Question: I have a graph in C3JS and i was trying to avoid duplicate labels. When I have a large range of data it does not duplicate the labels but with a small range of data it does.
How do I have it so that it will only display the numbers 19-23% in this case.
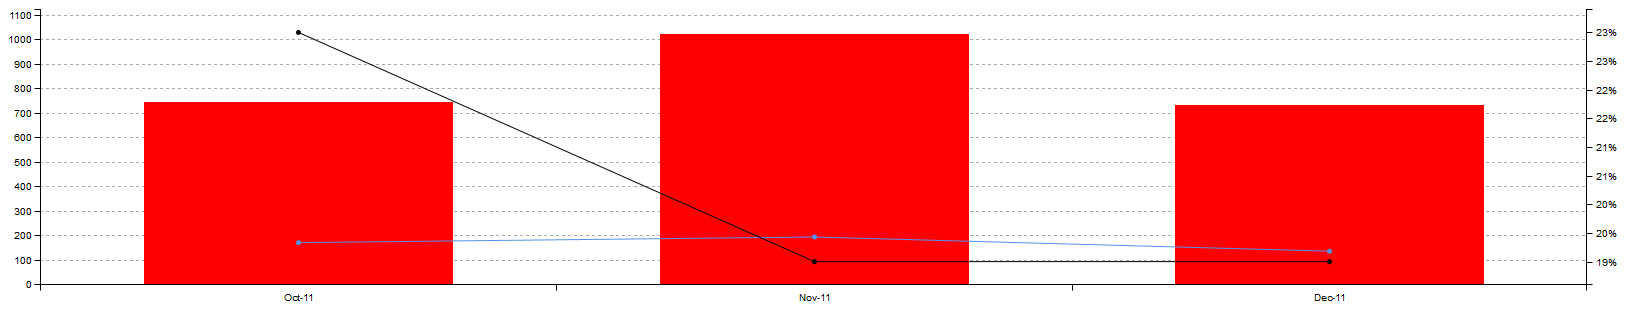
Answer: Solution 1:- Use axis.tick.limit config set to lesser value like 4 or 5, so that less number of tick values are shown.
Solution 2:- Set axis.tick.format config to a function, which returns percentages a rational number like 20.0%, 20.5%, 21.0%, 21.5%, etc.
Second solution is better.
From the additional y axis labels, it looks like you have already overridden the format function, Just make sure it returns percentages with decimals.
'''
axis: {
y2: {
tick: {
count:3, // Limit number of axis ticks (solution 1)
format: function(d){//logic to return formatted percentages with decimal digit}
}
}
}
'''